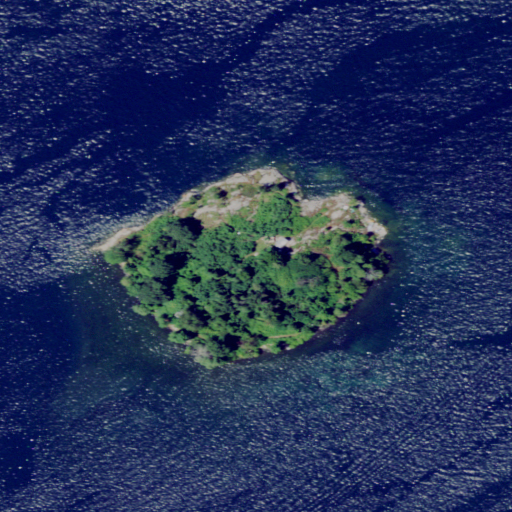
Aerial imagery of island in New York named Old Man Island containing open water, mixed forest, deciduous forest, herbaceous wetlands, and pasture